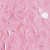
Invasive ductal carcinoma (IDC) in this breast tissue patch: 0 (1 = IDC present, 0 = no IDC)